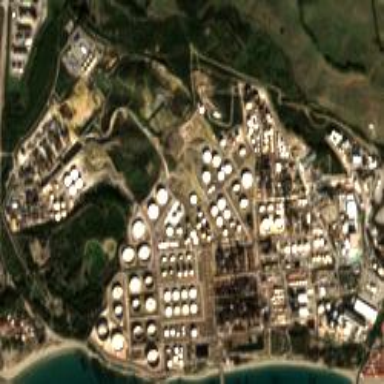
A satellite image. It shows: Industrial area with refinery.